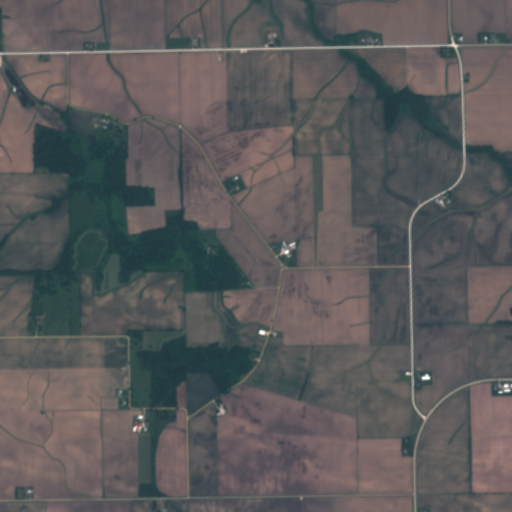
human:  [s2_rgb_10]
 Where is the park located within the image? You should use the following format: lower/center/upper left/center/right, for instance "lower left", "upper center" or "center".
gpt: The park is located in the upper left of the image.
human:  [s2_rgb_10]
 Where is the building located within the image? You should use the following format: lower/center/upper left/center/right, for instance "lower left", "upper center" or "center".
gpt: There is no building in the image.